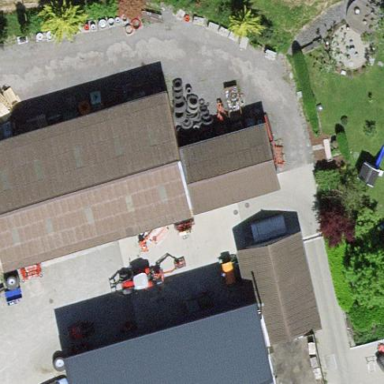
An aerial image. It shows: Group of garages.